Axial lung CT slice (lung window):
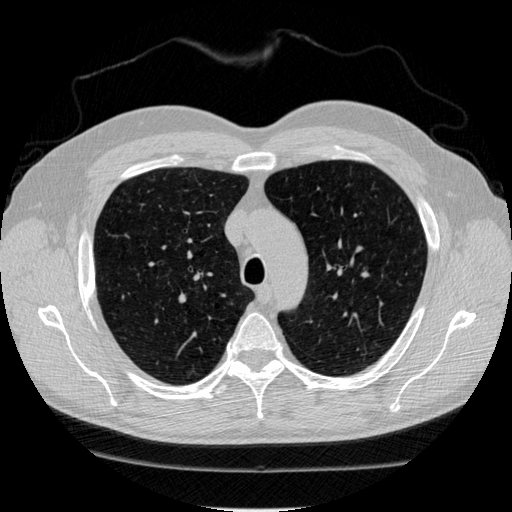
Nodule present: no